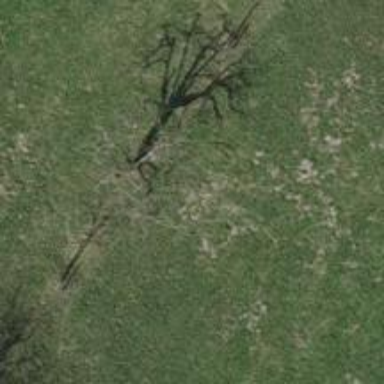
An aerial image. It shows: Beautiful tree in nature.